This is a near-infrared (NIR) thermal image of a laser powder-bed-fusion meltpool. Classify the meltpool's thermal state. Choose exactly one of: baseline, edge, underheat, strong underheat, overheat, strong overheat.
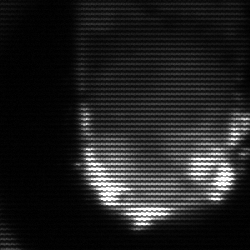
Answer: baseline